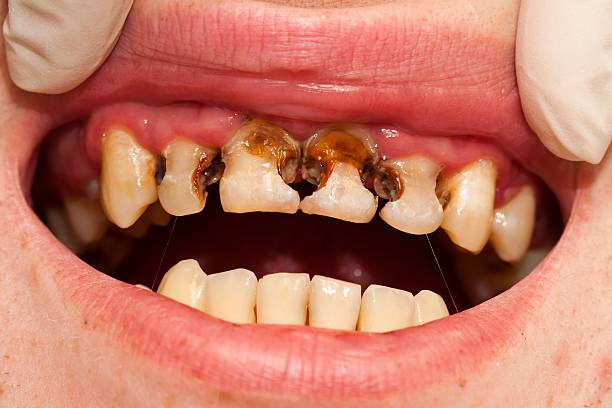
Condition: Caries